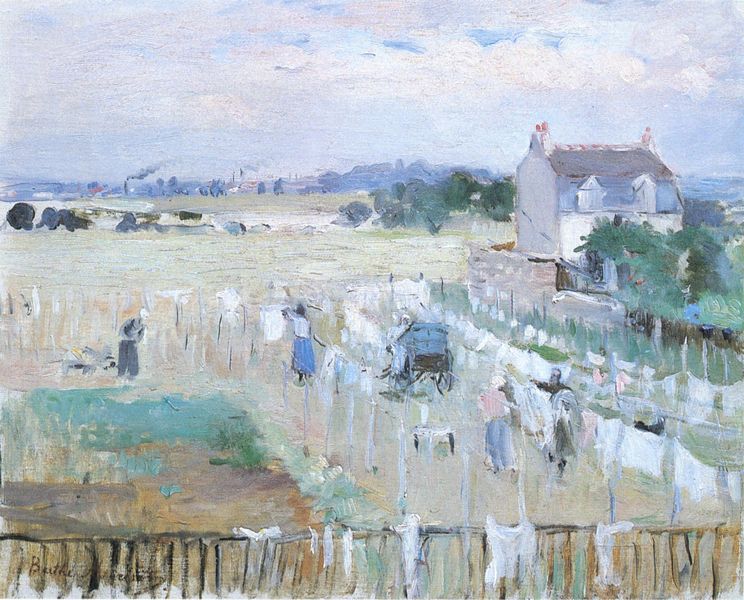
Titel: Un percher de blanchisseuse, Wäscherinnen beim Aufhängen der Wäsche
Künstler: Berthe Morisot
Standort: Washington (District of Columbia)
Institution: National Gallery of Art
Schlagwörter: baum, berg, blau, gemälde, himmel, mann, weiß, wolken, bäume, frauen, grün, impressionismus, landschaft, menschen, ocker, stadt, wäsche, fenster, frankreich, frau, grau, hell, licht, männer, pastell, schwarz, straße, türkis, dach, gebäude, gras, haus, hund, tier, wiese, wolke, zaun, beige, leute, malerei, rock, hose, wand, leinen, bild, signatur, öl, ebene, feld, felder, ferne, horizont, horizontlinie, häuser, hügel, wind, büsche, pastos, rauch, sonne, sträucher, wiesen, land, pflanzen, england, rosa, tal, wald, arbeit, bauern, genre, kamin, karren, räder, schornstein, garten, sommer, fassade, trocknen, wäscheleine, röcke, hosen, leine, acker, arbeiten, ernte, feldarbeit, getreide, hemden, farben, dorf, giebel, mauer, schornsteine, bauernhof, fabrik, kutsche, schlot, arbeiter, industrie, rad, wagen, ölgemälde, monet, geländer, stimmung, laken, bauer, impression, anbau, waschen, tusche, helligkeit, gogh, seil, ölmalerei, fraun, reihen, verschwommen, bettlaken, lanschaft, landschafft, gehöft, landwirtschaft, pinselstriche, balu, pflöcke, hau, pissaro, gouache, baume, ernten, wäscherinnen, van, wäscherin, waschtag, farm, frqu, kleindung, dorft, bleiche, trocknung, areit, arveit, ugarten, wäscheständer, blau-grün, fefd